Field crop: maize
Growth stage: 2
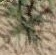
Species: salsola